Interaction volume radius: 10 \u00c5
Interaction volume height: 30 \u00c5
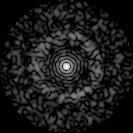
Disorder parameter: 0.8404